Question: What is the correct way of doing the following:
1. Render a scene into a texture using a FBO (fbo-a)
2. Then apply an effect using the texture (tex-a) and render this into another texture (tex-b) using the same fbo (fbo-a)
3. Then render this second texture, with the applied effect (tex-b) as a full screen quad.
My approach is this, but this gives me a texture filled with "noise" on window + the applied effect (all pixels are randomly colored red, green, blue white, black).
- - - -

This is the shader I'm using. I'm not aware this could be what is causing this, but maybe the noise is caused by a overflow?
'''
attribute vec4 a_pos;
attribute vec2 a_tex;
varying vec2 v_tex;
void main() {
mat4 ident = mat4(1.0);
v_tex = a_tex;
gl_Position = ident * a_pos;
}
'''
'''
uniform int u_mode;
uniform sampler2D u_texture;
uniform float u_exposure;
uniform float u_decay;
uniform float u_density;
uniform float u_weight;
uniform float u_light_x;
uniform float u_light_y;
const int NUM_SAMPLES = 100;
varying vec2 v_tex;
void main() {
if (u_mode == 0) {
vec2 pos_on_screen = vec2(u_light_x, u_light_y);
vec2 delta_texc = vec2(v_tex.st - pos_on_screen.xy);
vec2 texc = v_tex;
delta_texc *= 1.0 / float(NUM_SAMPLES) * u_density;
float illum_decay = 1.0;
for(int i = 0; i < NUM_SAMPLES; i++) {
texc -= delta_texc;
vec4 sample = texture2D(u_texture, texc);
sample *= illum_decay * u_weight;
gl_FragColor += sample;
illum_decay *= u_decay;
}
gl_FragColor *= u_exposure;
}
else if(u_mode == 1) {
gl_FragColor = texture2D(u_texture, v_tex);
gl_FragColor.a = 1.0;
}
}
'''
I've read this <URL> on opengl.org, where they describe a feedback loop at the bottom of the article. The description is not completely clear to me and I'm wondering if I'm exactly doing what they describe there.
<URL>
When I first set 'gl_FragColor.rgb = vec3(0.0, 0.0, 0.0);' before I start the sampling loop (with NUM_SAMPLES), it works find. No idea why though.
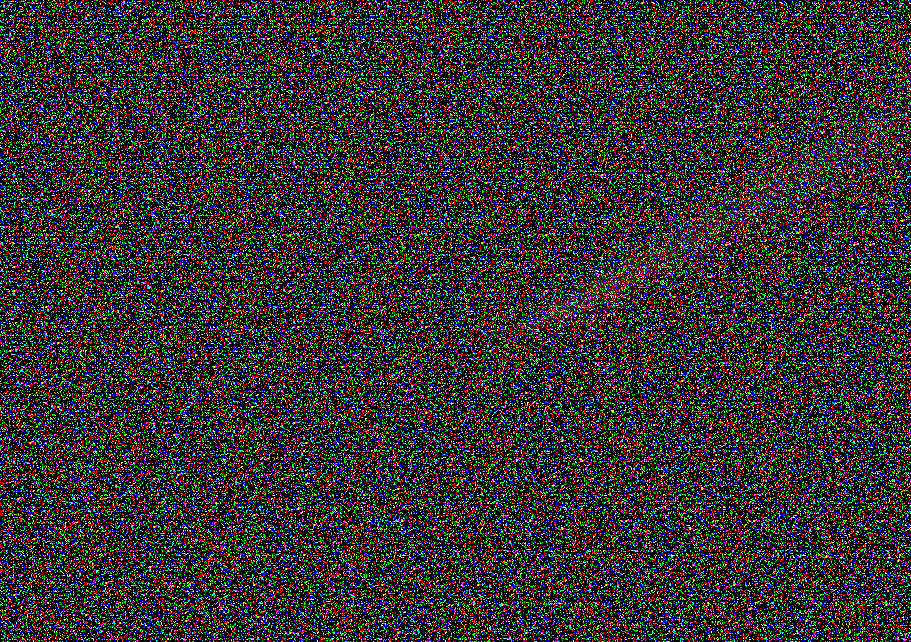
Answer: The problem is that you're not initializing 'gl_FragColor', and you're modifying it with the lines
'''
gl_FragColor += sample;
'''
and
'''
gl_FragColor *= u_exposure;
'''
both of which depend on the previous value of gl_FragColor. So you're getting some random junk (whatever happened to be in the register that the shader compiler decided to use for the gl_FragColor computation) added in. This has a strong possibility of working fine on some driver/hardware combinations (because the compiler decided to use a register that was always 0 for some reason) and not on others.